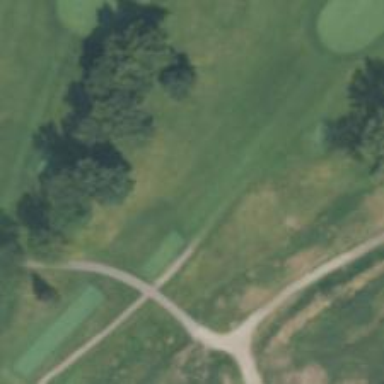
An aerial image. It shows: Pathway for golfing.